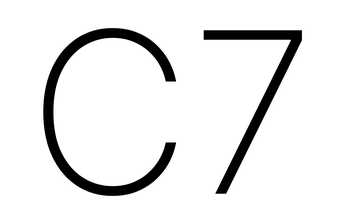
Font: Inter_ExtraLight